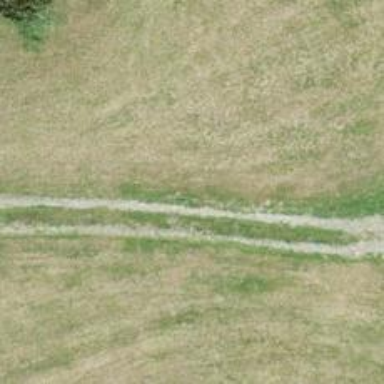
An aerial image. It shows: Track with grade 4 track type.